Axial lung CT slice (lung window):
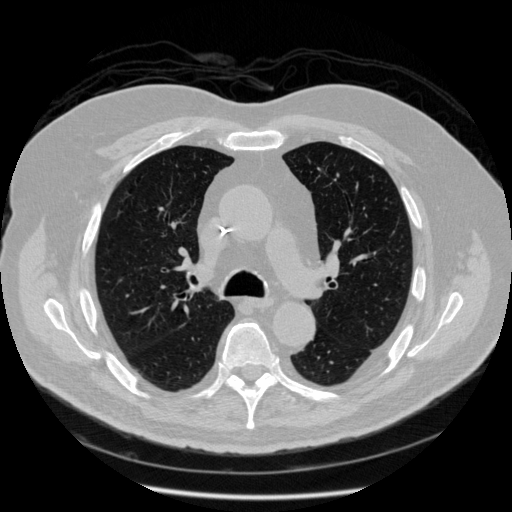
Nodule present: no